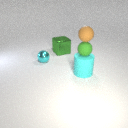
large cyan rubber cylinder below small green rubber sphere